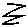
Label: zigzag